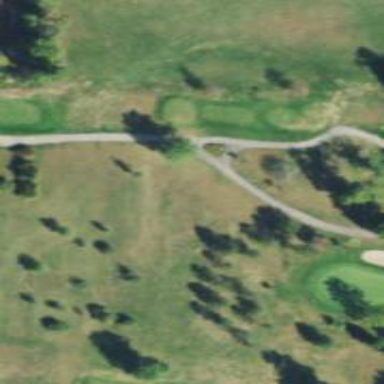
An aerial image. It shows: Path for golf carts.